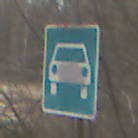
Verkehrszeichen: Kraftfahrstrasse
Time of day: MorningAfternoon
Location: Outdoor (Nature)
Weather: PartlyCloudy
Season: Winter
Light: Natural